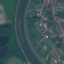
Land use / land cover: River